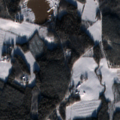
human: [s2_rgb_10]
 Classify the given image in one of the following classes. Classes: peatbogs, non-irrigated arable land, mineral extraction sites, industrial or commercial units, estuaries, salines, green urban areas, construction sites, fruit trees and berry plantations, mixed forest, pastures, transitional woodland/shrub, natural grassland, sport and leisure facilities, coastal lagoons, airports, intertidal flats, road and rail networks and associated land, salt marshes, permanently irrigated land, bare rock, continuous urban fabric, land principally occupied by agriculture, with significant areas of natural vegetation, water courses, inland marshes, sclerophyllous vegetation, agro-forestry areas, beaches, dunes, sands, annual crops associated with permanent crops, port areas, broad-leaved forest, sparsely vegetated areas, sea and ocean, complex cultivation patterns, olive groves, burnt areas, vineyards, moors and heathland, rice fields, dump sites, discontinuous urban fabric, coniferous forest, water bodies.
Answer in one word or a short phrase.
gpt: non-irrigated arable land, coniferous forest, mixed forest